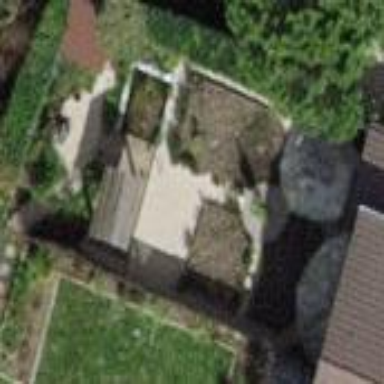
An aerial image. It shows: Garden surrounded by fence.